Aerial crown-view tile of a tropical tree (Barro Colorado Island, Panama), acquired 20240813:
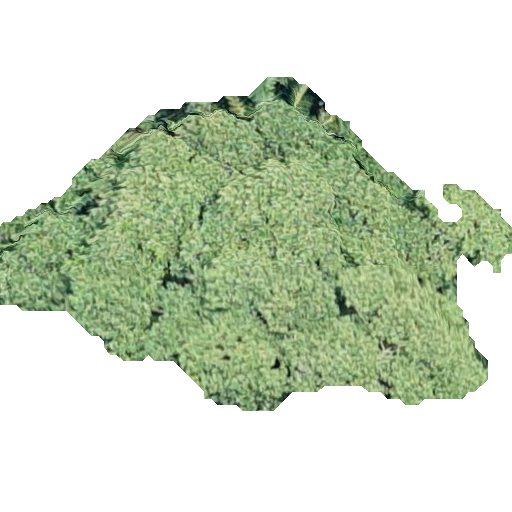
Species: Hieronyma alchorneoides
GBIF accepted scientific name: Hieronyma alchorneoides
Crown area: 165.563 m²